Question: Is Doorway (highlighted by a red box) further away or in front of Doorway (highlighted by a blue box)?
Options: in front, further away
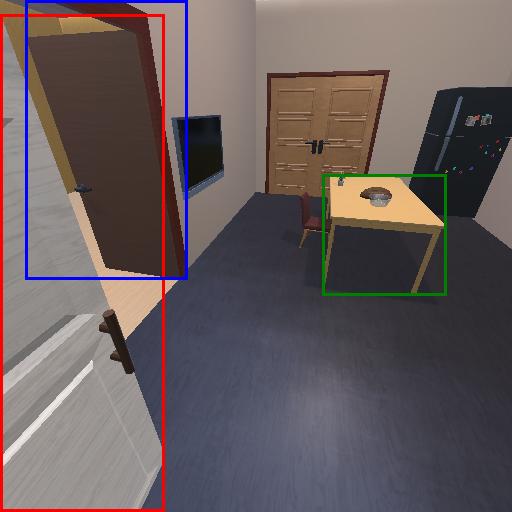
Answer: in front